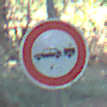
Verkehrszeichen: VerbotPersonenkraftwagenMitAnhaenger
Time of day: MorningAfternoon
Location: Outdoor (Nature)
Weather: Clear
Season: NotSpecified
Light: Natural